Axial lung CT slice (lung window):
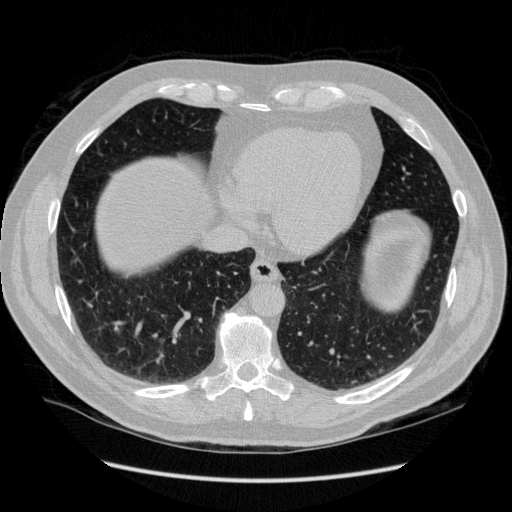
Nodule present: no